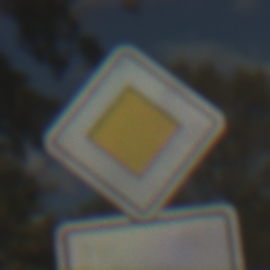
Verkehrszeichen: Vorfahrtsstrasse
Zusatzzeichen unten: VerlaufVorfahrtsstrasse9
Umgebung: Outdoor, Nature
Tageszeit: MorningAfternoon
Wetter: PartlyCloudy
Licht: Natural
Jahreszeit: NotSpecified
Kontrast: HighContrast